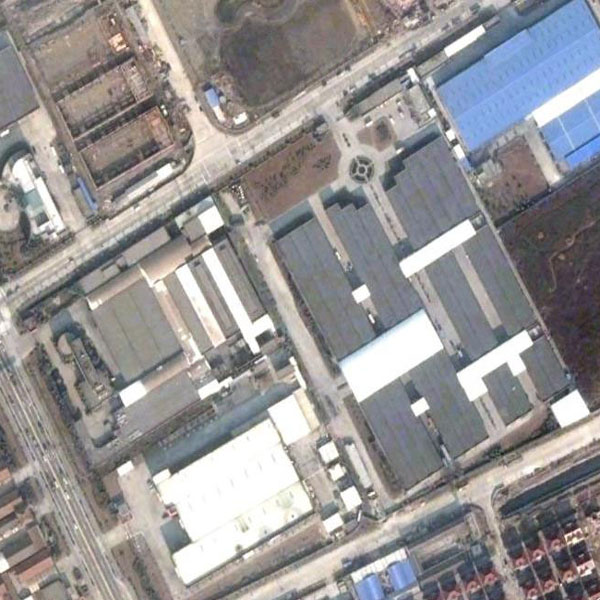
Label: Industrial